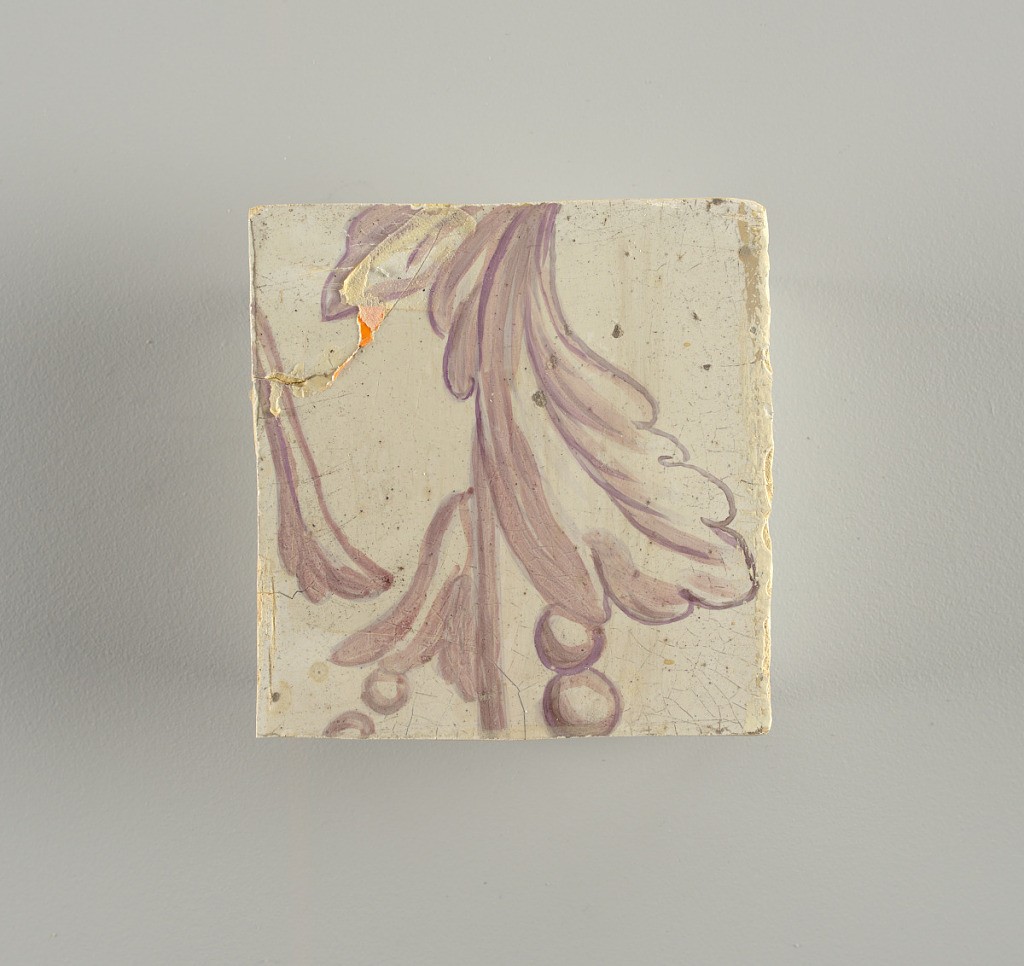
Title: Wall facing
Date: ca. 1725
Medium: Tin-glazed earthenware, underglaze
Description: Horizontal rectangle.  Thirty-seven tiles wide and twenty-one high with opening for door or window nineteen and one-half tiles high and twelve wide.  To left and right of opening, centered canopy above. Left, woman representing Hope, right, a sculputure urn.  Centered above opening, a mascaron.  Arabesque design of foliage.